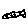
Label: fish